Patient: sex M, age 54
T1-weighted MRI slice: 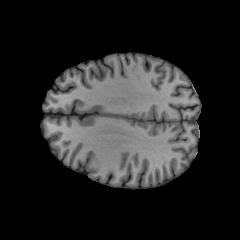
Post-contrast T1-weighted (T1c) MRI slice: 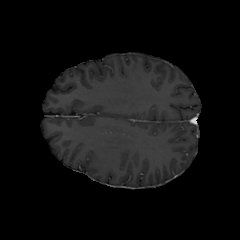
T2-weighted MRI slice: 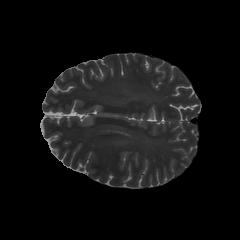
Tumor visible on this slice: no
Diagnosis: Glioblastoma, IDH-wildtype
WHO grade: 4